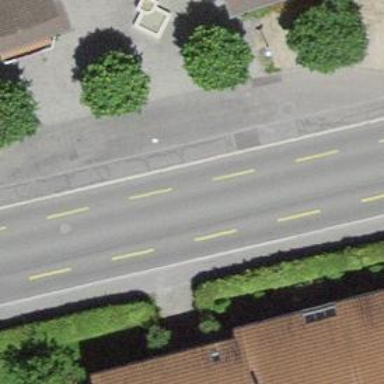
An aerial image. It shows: Public transport stop position.